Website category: university
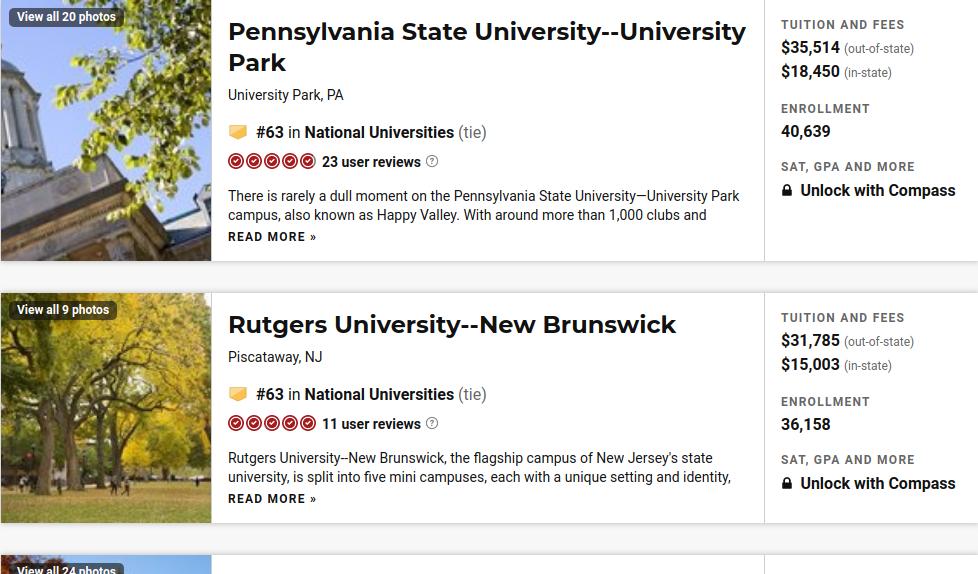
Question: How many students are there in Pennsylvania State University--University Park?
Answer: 40,639

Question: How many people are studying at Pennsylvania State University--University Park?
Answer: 40,639

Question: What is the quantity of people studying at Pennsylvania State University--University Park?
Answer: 40,639

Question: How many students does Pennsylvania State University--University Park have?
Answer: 40,639

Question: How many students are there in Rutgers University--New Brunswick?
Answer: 36,158

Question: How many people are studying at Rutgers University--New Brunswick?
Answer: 36,158

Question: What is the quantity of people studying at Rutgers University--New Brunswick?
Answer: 36,158

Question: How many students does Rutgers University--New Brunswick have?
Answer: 36,158

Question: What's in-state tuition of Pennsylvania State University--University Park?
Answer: $18,450

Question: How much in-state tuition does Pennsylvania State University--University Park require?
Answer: $18,450

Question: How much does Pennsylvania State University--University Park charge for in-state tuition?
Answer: $18,450

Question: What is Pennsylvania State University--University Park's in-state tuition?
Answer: $18,450

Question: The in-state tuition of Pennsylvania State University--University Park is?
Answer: $18,450

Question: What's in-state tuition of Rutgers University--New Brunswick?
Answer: $15,003

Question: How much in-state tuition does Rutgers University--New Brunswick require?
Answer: $15,003

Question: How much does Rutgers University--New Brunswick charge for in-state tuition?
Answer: $15,003

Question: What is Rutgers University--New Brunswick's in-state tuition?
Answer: $15,003

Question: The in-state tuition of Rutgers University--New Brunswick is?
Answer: $15,003

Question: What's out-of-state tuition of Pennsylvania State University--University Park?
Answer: $35,514

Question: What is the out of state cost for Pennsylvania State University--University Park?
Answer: $35,514

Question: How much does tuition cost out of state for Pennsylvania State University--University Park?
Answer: $35,514

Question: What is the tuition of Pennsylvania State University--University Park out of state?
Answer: $35,514

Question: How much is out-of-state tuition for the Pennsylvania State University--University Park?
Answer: $35,514

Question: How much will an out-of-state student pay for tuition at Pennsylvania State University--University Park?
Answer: $35,514

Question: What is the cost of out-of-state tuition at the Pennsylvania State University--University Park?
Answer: $35,514

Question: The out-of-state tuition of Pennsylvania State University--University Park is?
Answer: $35,514

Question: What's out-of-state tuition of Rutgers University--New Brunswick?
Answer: $31,785

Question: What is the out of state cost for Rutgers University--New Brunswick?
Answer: $31,785

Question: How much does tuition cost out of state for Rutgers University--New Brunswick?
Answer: $31,785

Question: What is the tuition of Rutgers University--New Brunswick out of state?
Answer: $31,785

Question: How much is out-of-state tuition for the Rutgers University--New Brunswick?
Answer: $31,785

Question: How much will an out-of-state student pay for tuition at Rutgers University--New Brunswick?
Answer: $31,785

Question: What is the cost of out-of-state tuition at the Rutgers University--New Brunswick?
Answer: $31,785

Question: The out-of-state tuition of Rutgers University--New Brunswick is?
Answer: $31,785

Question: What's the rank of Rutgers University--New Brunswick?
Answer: #63

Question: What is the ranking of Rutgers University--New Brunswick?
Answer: #63

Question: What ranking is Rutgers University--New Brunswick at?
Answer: #63

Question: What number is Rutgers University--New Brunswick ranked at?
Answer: #63

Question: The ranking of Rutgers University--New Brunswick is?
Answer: #63

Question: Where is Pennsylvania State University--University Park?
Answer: University Park, PA

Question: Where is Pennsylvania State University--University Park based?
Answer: University Park, PA

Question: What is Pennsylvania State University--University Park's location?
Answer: University Park, PA

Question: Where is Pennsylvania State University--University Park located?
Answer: University Park, PA

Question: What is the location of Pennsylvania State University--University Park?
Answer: University Park, PA

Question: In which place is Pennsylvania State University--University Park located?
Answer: University Park, PA

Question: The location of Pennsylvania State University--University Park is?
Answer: University Park, PA

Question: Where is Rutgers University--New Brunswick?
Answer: Piscataway, NJ

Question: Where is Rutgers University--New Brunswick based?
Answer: Piscataway, NJ

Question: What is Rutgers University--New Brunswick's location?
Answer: Piscataway, NJ

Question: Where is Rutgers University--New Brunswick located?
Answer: Piscataway, NJ

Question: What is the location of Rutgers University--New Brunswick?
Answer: Piscataway, NJ

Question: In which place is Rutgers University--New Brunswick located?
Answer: Piscataway, NJ

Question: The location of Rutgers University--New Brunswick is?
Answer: Piscataway, NJ

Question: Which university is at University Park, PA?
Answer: Pennsylvania State University--University Park

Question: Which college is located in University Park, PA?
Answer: Pennsylvania State University--University Park

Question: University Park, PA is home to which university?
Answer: Pennsylvania State University--University Park

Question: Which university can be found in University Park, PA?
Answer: Pennsylvania State University--University Park

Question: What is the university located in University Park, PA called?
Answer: Pennsylvania State University--University Park

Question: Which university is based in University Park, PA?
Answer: Pennsylvania State University--University Park

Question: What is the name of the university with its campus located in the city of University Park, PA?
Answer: Pennsylvania State University--University Park

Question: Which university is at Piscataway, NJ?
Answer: Rutgers University--New Brunswick

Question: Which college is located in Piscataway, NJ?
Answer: Rutgers University--New Brunswick

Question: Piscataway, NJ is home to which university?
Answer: Rutgers University--New Brunswick

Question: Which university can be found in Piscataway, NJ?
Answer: Rutgers University--New Brunswick